Question: I'm working C#, WPF and has a homework about game multiple-choice which has a application, make a list questions and answers for user. I want to write in file.text not only one time.
I used this event:

This code:
'''
private void Button_Click(object sender, RoutedEventArgs e)
{
using( StreamWriter File = new StreamWriter(@"C:\Users\Admin\Documents\Visual Studio 2013\Projects\DO AN 2\DO AN 2\bin\Debug\Bo1.txt"))
{
File.WriteLine("dsCauHoi*Cau hoi them*"+ txbcauhoi.Text.ToString()+ "*"+txbA.Text.ToString()+ "*"+ txbB.Text.ToString()+ "*" +txbC.Text.ToString() +"*"+ txbD.Text+ "*"+ txbAD.Text.ToString()+"/n");
}
MessageBox.Show("Cam on ban da dong gop y kien");
this.Close();
}
'''
But it allow writing one times.
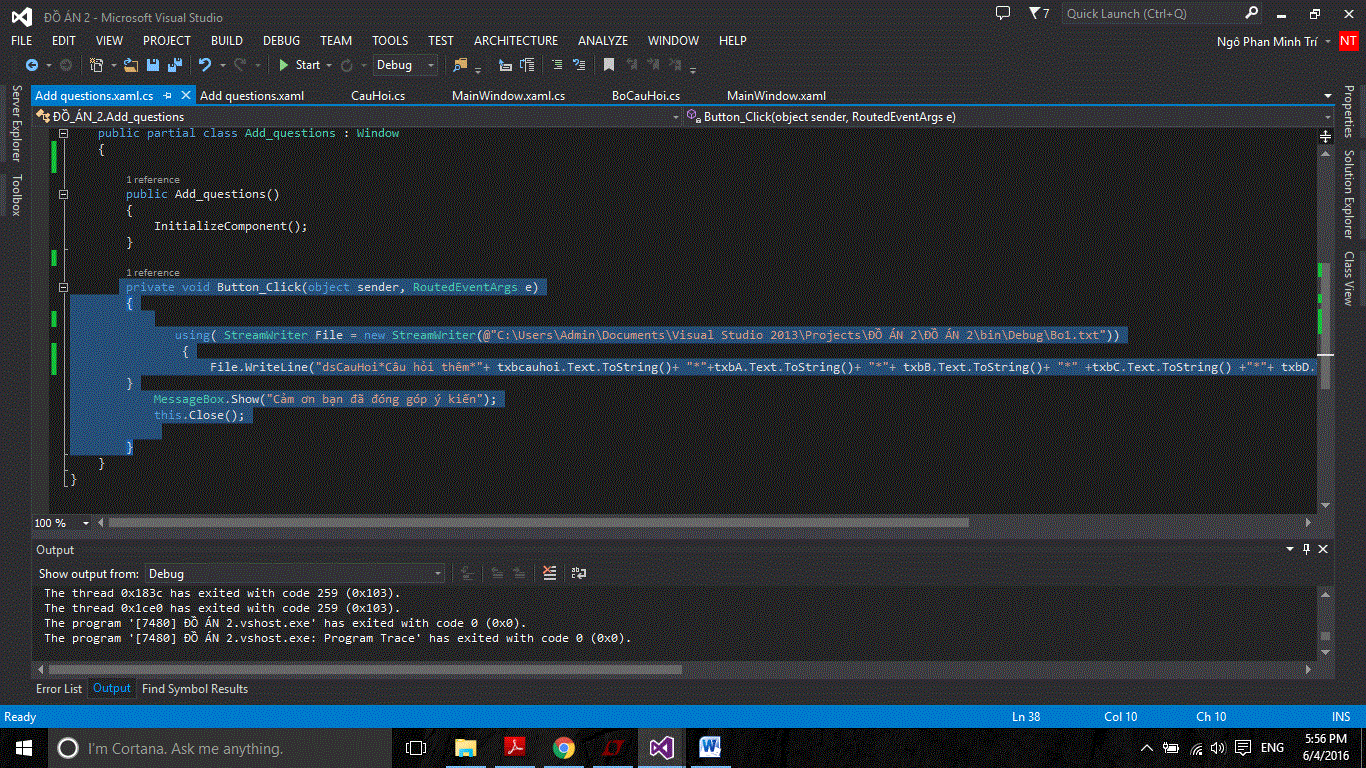
Answer: You need to append to the file, instead of recreating it ,
Use the <URL> constructor overload to append to the file.
'''
private void Button_Click(object sender, RoutedEventArgs e)
{
var filename = @"C:\Users\Admin\Documents\Visual Studio 2013\Projects\DO AN 2\DO AN 2\bin\Debug\Bo1.txt";
using(StreamWriter File = new StreamWriter(filename, true)) // true for append..
{
File.WriteLine("dsCauHoi*Cau hoi them*"+ txbcauhoi.Text.ToString()+ "*"+txbA.Text.ToString()+ "*"+ txbB.Text.ToString()+ "*" +txbC.Text.ToString() +"*"+ txbD.Text+ "*"+ txbAD.Text.ToString()+"/n");
}
MessageBox.Show("Cam on ban da dong gop y kien");
this.Close();
}
'''